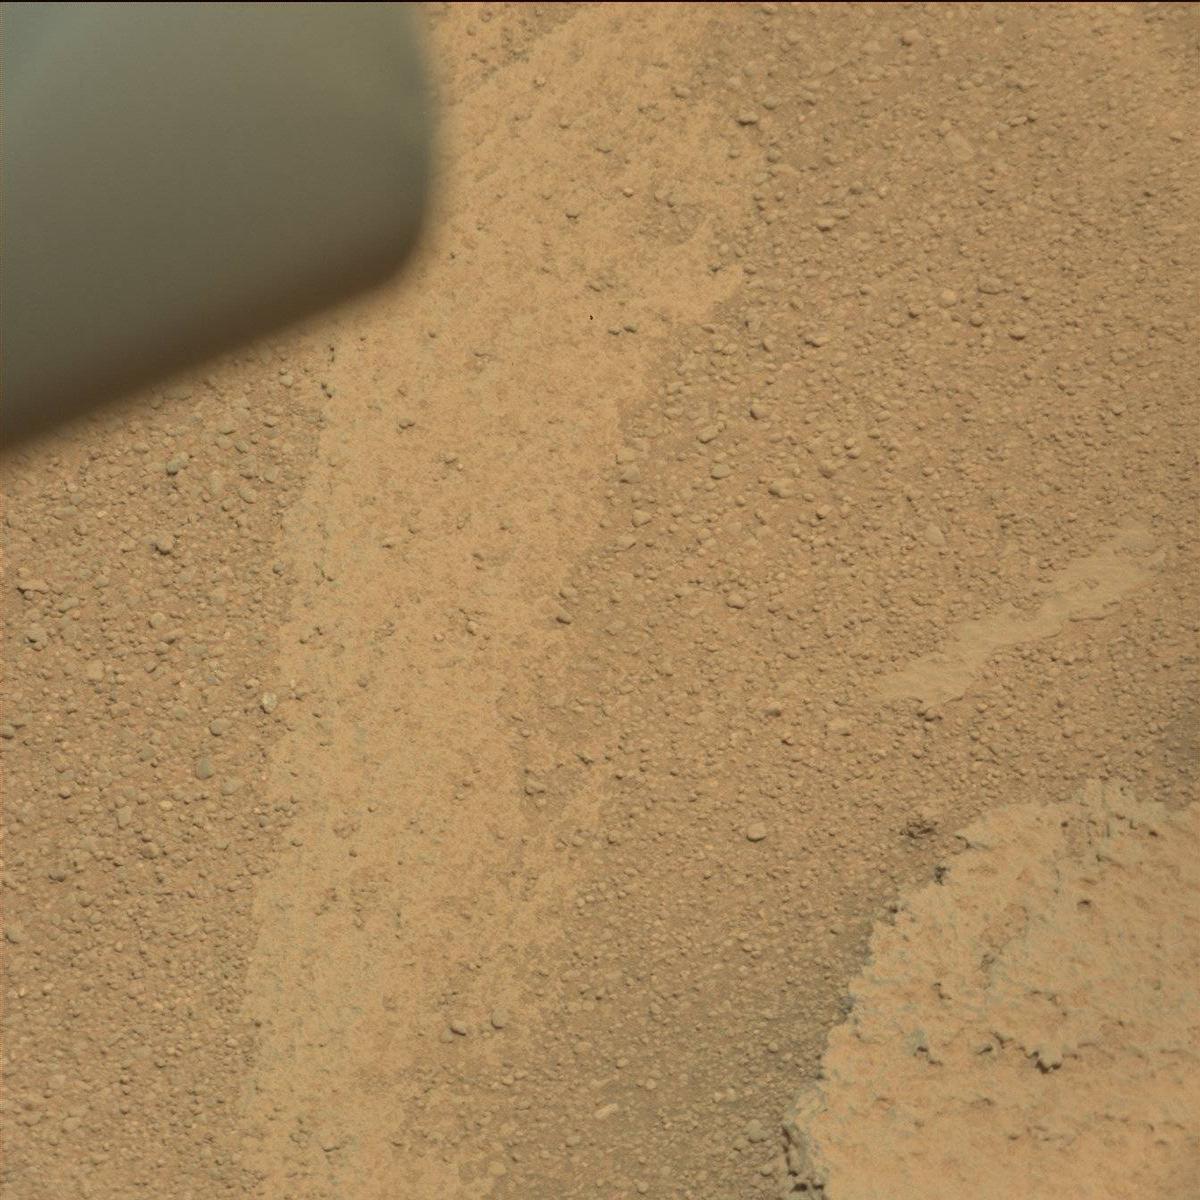
Terrain classes present: Bedrock, Rover, Sand / Soil